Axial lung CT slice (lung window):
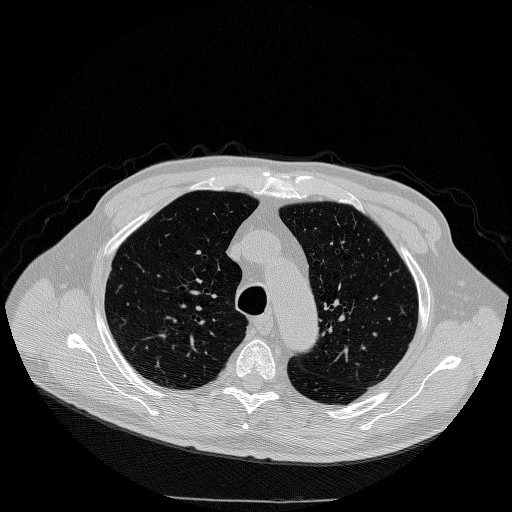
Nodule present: no